Question: i am currently having trouble with my object rotating to face another object.currently it works fine as in this picture, my object at the origin will be able to rotate and move to the object in the 3 quadrants except the quadrant with positive 90degrees to 180 degrees, my object will rotate a few full rotation for some time while moving to the object does anyone know why? the sentence that i use to rotate is 'rotation += (foodLocationDegrees - (rotation - 90)) * .2;' whereby food is calculated using
'''
var angle:Number = Math.atan2(foodTarget.y - y, foodTarget.x - x);
foodLocationDegrees =Math.floor((angle * 180 / Math.PI));
'''
y and x being the object which is a fish, and foodtarget being a object of a food.

'''
public function moveToFood():void
{
var dx:Number = x - _destinationX;
var dy:Number = y - _destinationY;
trace("Food location degree relative to fish mouth "+foodLocationDegrees);
var targetRotation:Number = 0;
if (foodLocationDegrees > 0 && foodLocationDegrees < 90)
{
trace("food is on 1st quadrant of the fish mount");
this.x -= dx / 18;
this.y -= dy / 18;
}else if (foodLocationDegrees > 90 && foodLocationDegrees < 180)
{
trace("food is on 2nd quadrant of the fish mount");
this.x -= dx / 18;
this.y -= dy / 18;
}else if (foodLocationDegrees > -180 && foodLocationDegrees < -90)
{
trace("food is on 3nd quadrant of the fish mount");
this.x -= dx / 18;
this.y -= dy / 18;
}else if (foodLocationDegrees < 0 && foodLocationDegrees > -90)
{
trace("food is on 4nd quadrant of the fish mount");
this.x -= dx / 18;
this.y -= dy / 18;
}
trace("Before adding Rotation " + rotation);
var number:Number = (foodLocationDegrees - (rotation - 90)) * .1;
trace("rotation to add "+number);
rotation += (foodLocationDegrees - (rotation - 90)) * .2;
trace("After adding Rotation " + rotation);
//removing food when both hit boxes hit
if (hit.hitTestObject(foodTarget.hit))
{
foodInPond--;
foodTarget.removeSelf();
}
}
'''
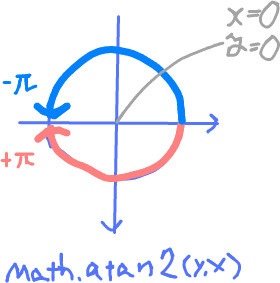
Answer: '''
public function moveToFood(food:Food):void
{
var speed:Number = 6.5;
var a:Number = food.x - x;
var b:Number = food.y - y;
var ang:Number = Math.atan2(b, a);
rotation = ang * 180 / Math.PI;
x += Math.cos(ang) * speed;
y += Math.sin(ang) * speed;
}
'''
Can't you just use 'sin' and 'cos' to move in the direction you're facing?